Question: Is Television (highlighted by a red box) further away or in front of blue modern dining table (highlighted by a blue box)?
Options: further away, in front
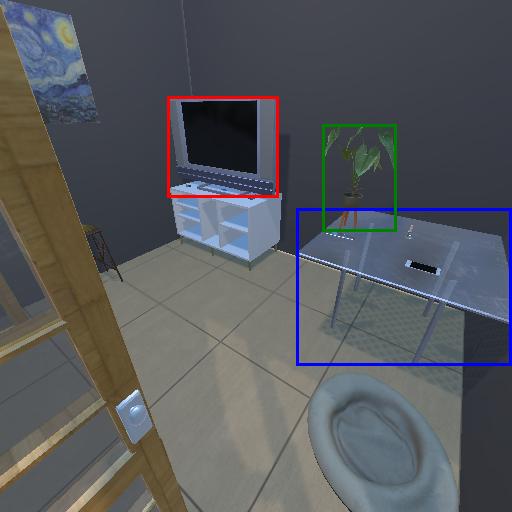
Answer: further away